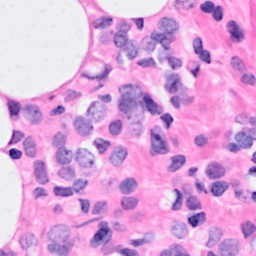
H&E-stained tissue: Breast